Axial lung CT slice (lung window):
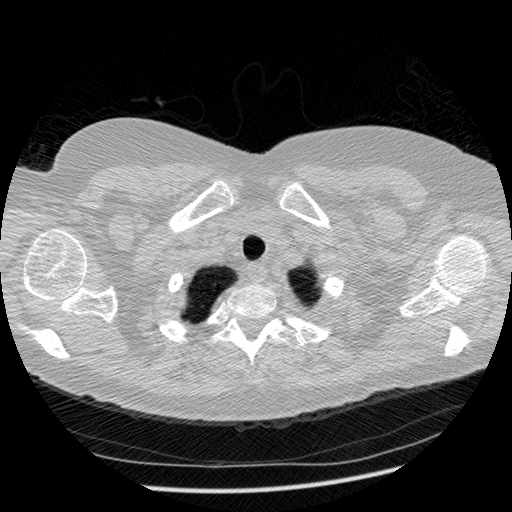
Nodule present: no